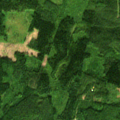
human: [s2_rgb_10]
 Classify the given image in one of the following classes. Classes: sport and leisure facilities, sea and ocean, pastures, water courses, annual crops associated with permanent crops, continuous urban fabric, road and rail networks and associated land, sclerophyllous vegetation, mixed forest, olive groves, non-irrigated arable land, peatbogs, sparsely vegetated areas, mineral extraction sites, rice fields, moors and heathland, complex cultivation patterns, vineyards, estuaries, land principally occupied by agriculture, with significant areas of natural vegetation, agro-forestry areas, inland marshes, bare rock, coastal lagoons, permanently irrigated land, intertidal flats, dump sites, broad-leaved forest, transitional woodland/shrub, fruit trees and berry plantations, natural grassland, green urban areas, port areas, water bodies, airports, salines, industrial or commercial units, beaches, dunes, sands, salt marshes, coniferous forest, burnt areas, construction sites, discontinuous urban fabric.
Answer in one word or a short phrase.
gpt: coniferous forest, mixed forest